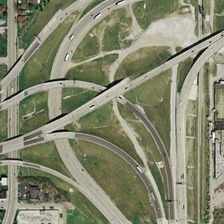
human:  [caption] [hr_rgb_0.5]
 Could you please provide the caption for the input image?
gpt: several buildings and many green meadows are near a viaduct .

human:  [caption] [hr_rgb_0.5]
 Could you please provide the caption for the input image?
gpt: several buildings and many green meadows are near a viaduct .

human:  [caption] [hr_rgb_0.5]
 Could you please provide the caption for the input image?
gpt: several buildings and many green meadows are near a viaduct .

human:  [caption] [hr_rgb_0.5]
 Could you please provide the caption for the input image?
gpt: several buildings and many green meadows are near a viaduct .

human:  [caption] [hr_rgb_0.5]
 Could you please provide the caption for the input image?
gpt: several buildings and many green meadows are near a viaduct .